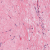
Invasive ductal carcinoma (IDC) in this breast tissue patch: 0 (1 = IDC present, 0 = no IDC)